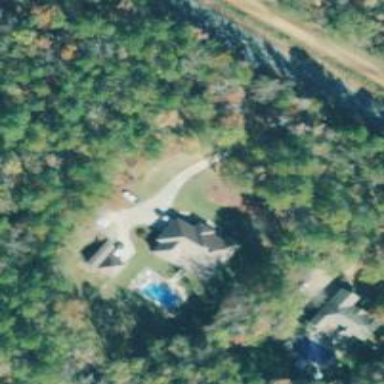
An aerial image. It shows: Simple house.